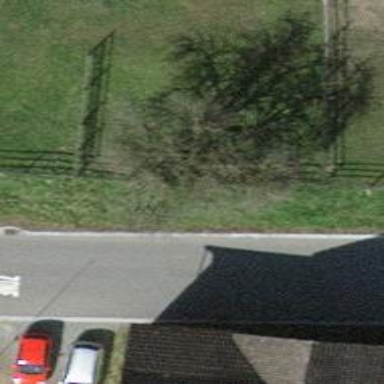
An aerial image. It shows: Urban tree adds touch of nature to the surroundings.